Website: home-depot
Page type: delivery-shipping
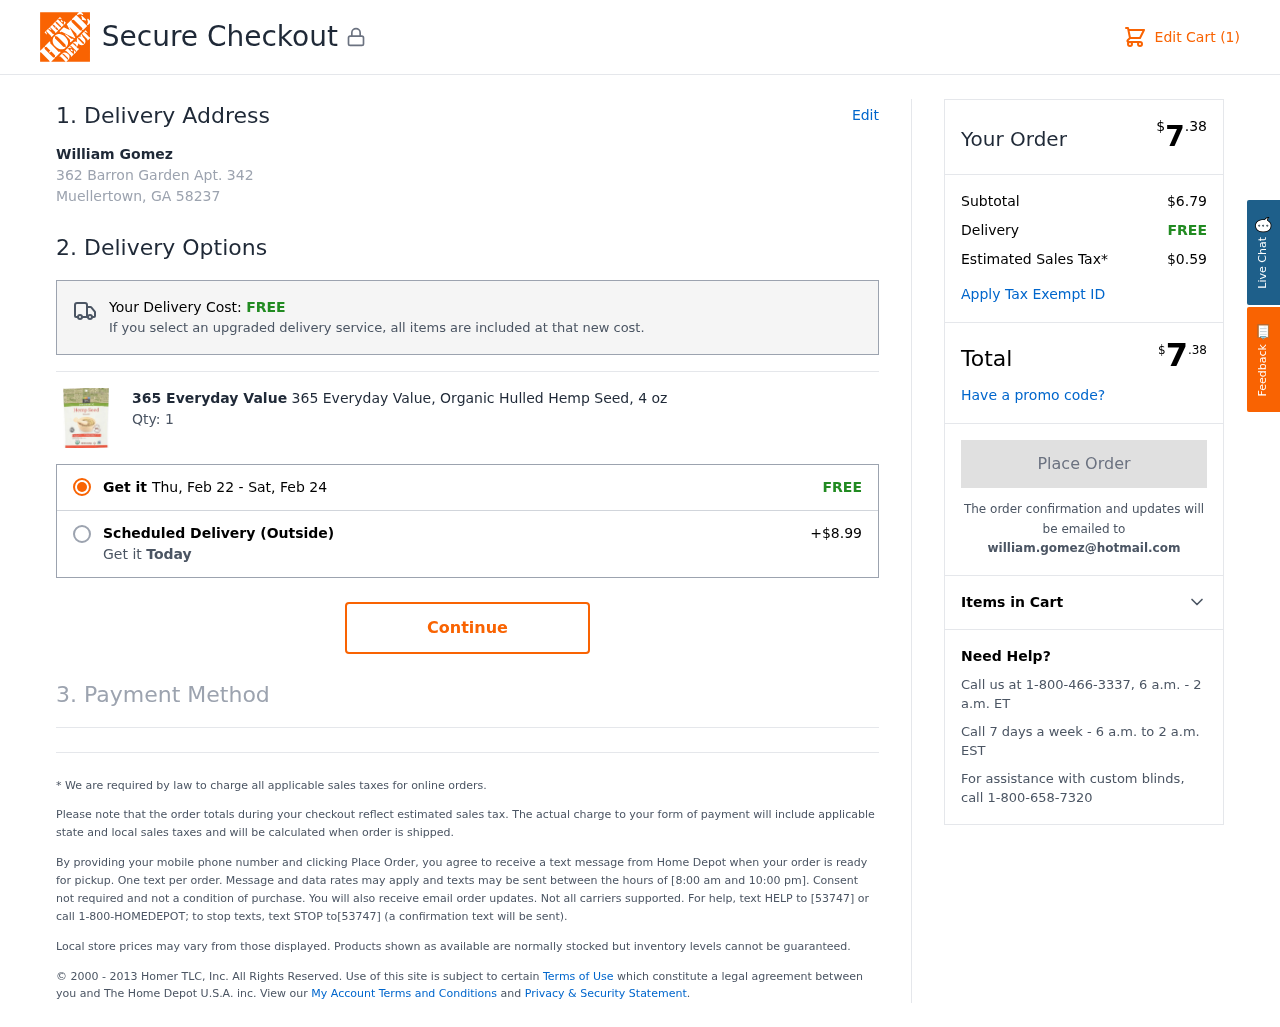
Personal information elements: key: PII_CITY_STATE_ZIP
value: Muellertown, GA 58237
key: PII_EMAIL
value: william.gomez@hotmail.com
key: PII_FULLNAME
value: William Gomez
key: PII_STREET
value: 362 Barron Garden Apt. 342
Product elements: key: PRODUCT1_BRAND
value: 365 Everyday Value
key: PRODUCT1_NAME
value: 365 Everyday Value, Organic Hulled Hemp Seed, 4 oz
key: PRODUCT1_QUANTITY
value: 1
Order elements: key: ORDER_NUM_ITEMS
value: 1
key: ORDER_DELIVERY_DATE_START
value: Thu, Feb 22
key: ORDER_DELIVERY_DATE
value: Sat, Feb 24
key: ORDER_TOTAL
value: $7.38
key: ORDER_SUBTOTAL
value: $6.79
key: ORDER_SHIPPING_COST
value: FREE
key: ORDER_TAX
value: $0.59
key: ORDER_TOTAL2
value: $7.38